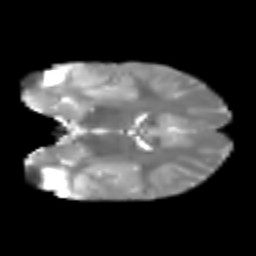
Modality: T2w
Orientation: coronal
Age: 6
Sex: male
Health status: healthy